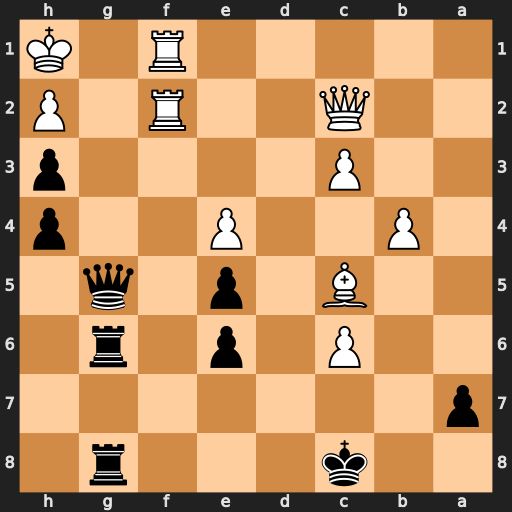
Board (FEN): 2k3r1/p7/2P1p1r1/2B1p1q1/1P2P2p/2P4p/2Q2R1P/5R1K
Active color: b
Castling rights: -
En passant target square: -
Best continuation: Qg1+ Rxg1 Rxg1#